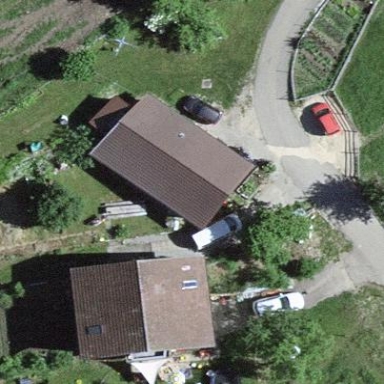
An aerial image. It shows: Barn.